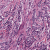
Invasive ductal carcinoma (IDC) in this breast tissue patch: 1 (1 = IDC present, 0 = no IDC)